Question: I've been playing around with the tutorial <URL>. If I add a 'sectionNameKeyPath' to the 'NSFetchedREsultsController' I will get a 'UITableView like this:
When I provide it with a 'sectionNameKayPath' it creates a index in the right side of the view. In my application the Section Titles are dates like "Sunday 11. december", "Saturday 10. december" etc. These values are not appropriate for a index like this. How can I remove the index from my 'UITableView'
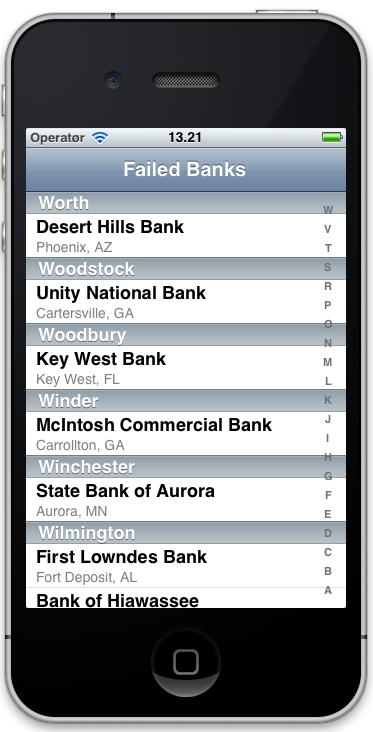
Answer: Simply remove the implementations of 'sectionIndexTitlesForTableView:' and 'tableView:sectionForSectionIndexTitle:atIndex:' from your data source object. Without these, no index will be created.